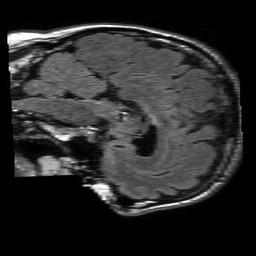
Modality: FLAIR
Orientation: sagittal
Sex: male
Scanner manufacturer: philips
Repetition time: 11 s
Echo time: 0.125 s